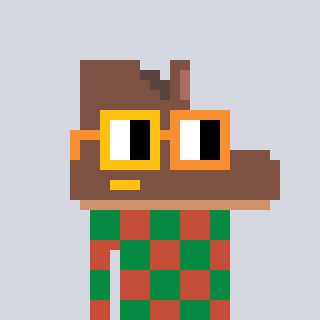
a pixel art character with square yellow and orange glasses, a boot-shaped head and a rust-colored body on a cool background